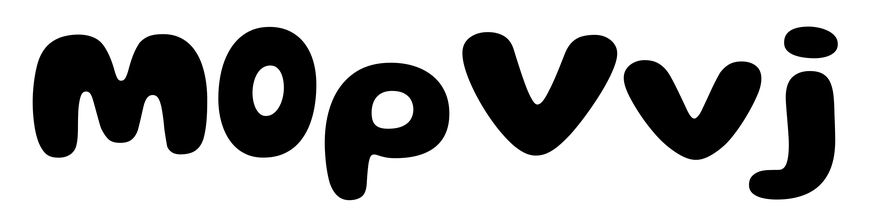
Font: Gluten_Bold